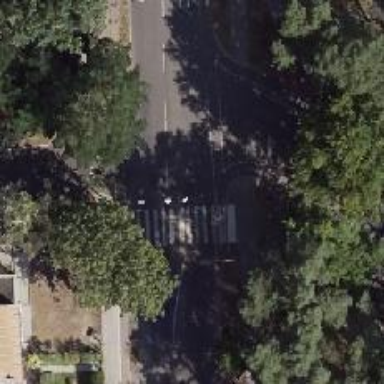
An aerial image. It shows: Marked zebra crossing with pedestrian island.